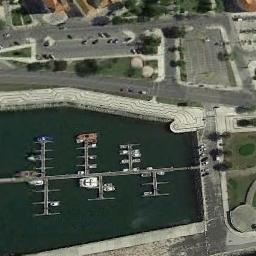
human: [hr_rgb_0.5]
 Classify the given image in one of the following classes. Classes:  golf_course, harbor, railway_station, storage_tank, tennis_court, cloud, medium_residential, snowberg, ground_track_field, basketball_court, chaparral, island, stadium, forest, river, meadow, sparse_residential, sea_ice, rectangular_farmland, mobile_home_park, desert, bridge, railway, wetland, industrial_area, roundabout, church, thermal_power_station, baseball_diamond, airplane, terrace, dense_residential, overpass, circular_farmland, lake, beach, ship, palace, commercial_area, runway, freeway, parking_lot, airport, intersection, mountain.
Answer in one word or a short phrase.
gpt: harbor